Question:
As you can see above , there are 4 win32 threads at exactly the same location, how to understand it?
'''
7C92E4BE mov dword ptr [esp],eax
7C92E4C1 mov dword ptr [esp+4],0
7C92E4C9 mov dword ptr [esp+8],0
7C92E4D1 mov dword ptr [esp+10h],0
7C92E4D9 push esp
7C92E4DA call 7C92E508
7C92E4DF mov eax,dword ptr [esp]
7C92E4E2 mov esp,ebp
7C92E4E4 pop ebp
7C92E4E5 ret
7C92E4E6 lea esp,[esp]
7C92E4ED lea ecx,[ecx]
7C92E4F0 mov edx,esp
7C92E4F2 sysenter
7C92E4F4 ret
'''
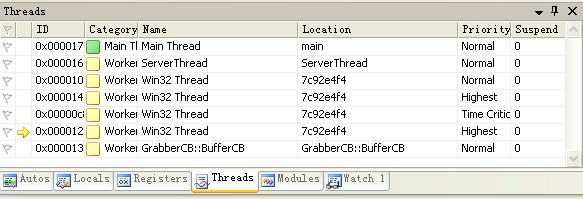
Answer: The debugger shows the next ring3 processor instruction that is going to be executed. In this case the thread has called sysenter, which makes a ring0 system call to the operating system's kernel. This kernel system call is waiting for something to happen before returning control back to the calling code. Once that something happens, then it will call the next user-mode instruction, which in this case is ret.
If you have 4 threads that are all calling the same function that waits for a system call at the same location, you will have 4 threads that show the same address in the Threads window. This is something that you will see quite often in applications built with the Windows subsystem, which usually have a number of threads that are started by the Windows API that spend most of their time waiting for kernel events.